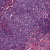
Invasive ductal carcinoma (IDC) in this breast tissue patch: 1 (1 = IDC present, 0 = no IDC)